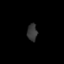
Tissue: lung
Cell type: Others
Senescence score: 0.2238
Nuclear area (px): 169
Mean DAPI intensity: 54.302